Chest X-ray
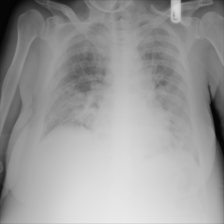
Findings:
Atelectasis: negative
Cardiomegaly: negative
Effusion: negative
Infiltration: positive
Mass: negative
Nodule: negative
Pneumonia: negative
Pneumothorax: negative
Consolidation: negative
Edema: negative
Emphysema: negative
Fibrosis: negative
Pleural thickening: negative
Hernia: negative